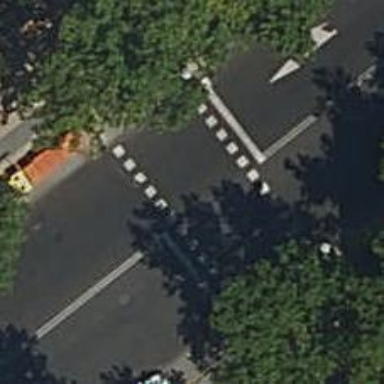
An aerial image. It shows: Road with traffic signals at the crossing.